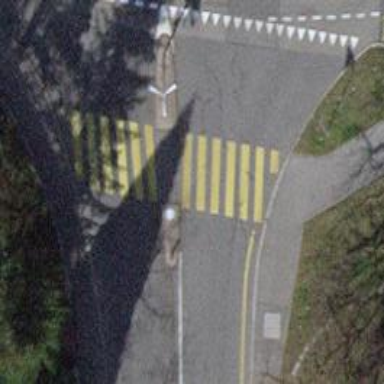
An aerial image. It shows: Zebra crossing on the road.